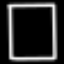
Label: square